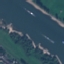
Land use / land cover: River